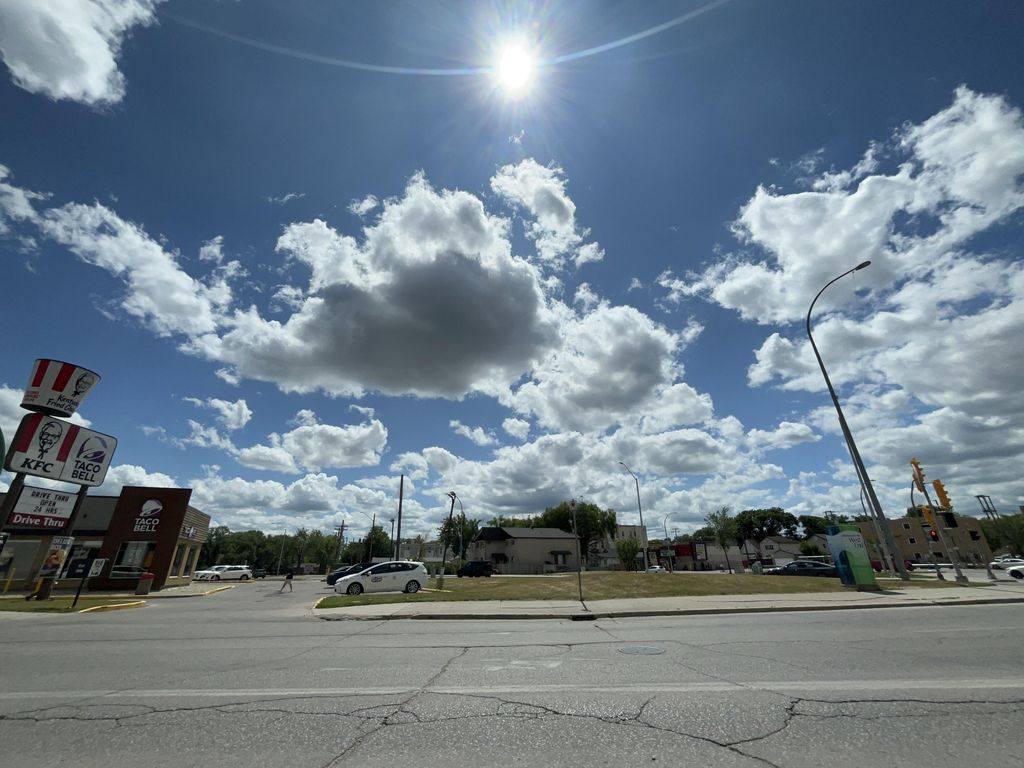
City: winnipeg